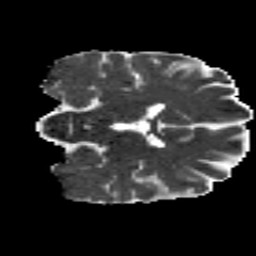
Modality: MD
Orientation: coronal
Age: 18
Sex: male
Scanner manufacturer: siemens
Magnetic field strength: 3 T
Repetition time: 8.8 s
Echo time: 0.085 s